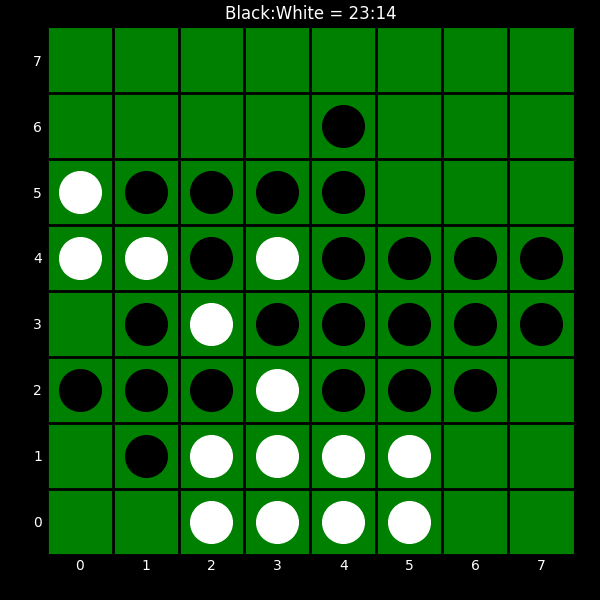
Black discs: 23
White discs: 14